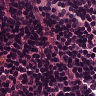
Metastatic tissue present: no